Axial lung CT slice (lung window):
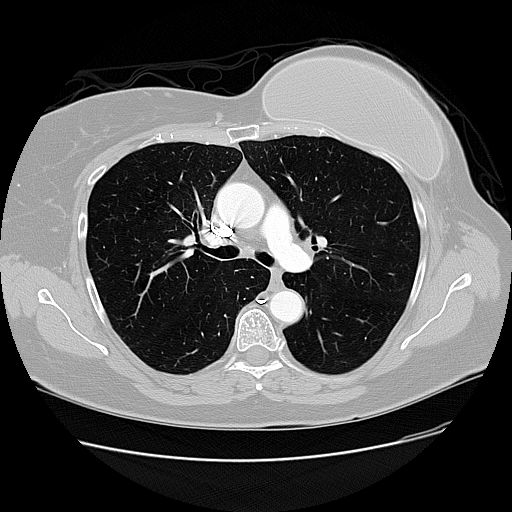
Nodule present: no